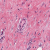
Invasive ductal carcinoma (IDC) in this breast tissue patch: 0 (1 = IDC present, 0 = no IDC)